Field crop: maize
Growth stage: 2
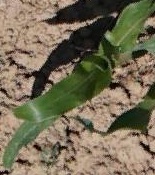
Species: maize